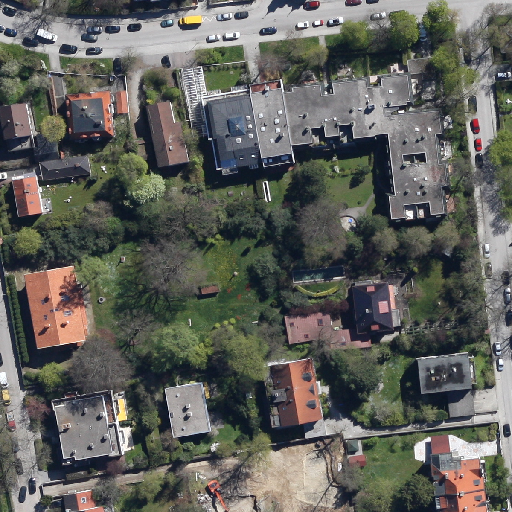
Referring expression: light-duty vehicle